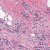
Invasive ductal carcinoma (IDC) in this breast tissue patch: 1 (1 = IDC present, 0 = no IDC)